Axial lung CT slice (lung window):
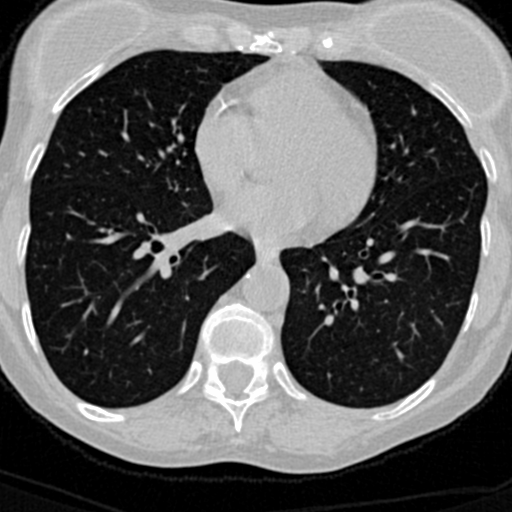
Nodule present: no